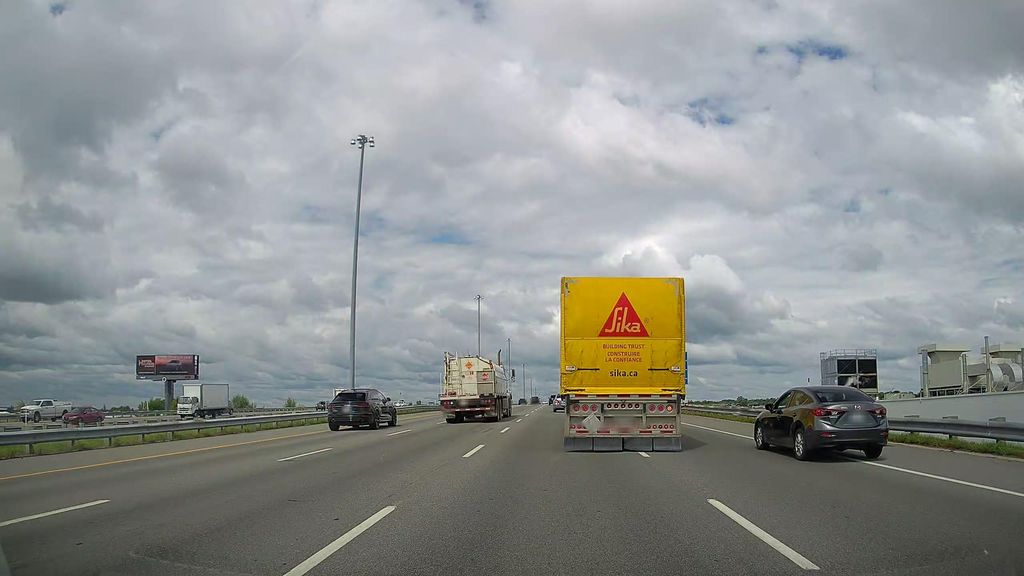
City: montreal